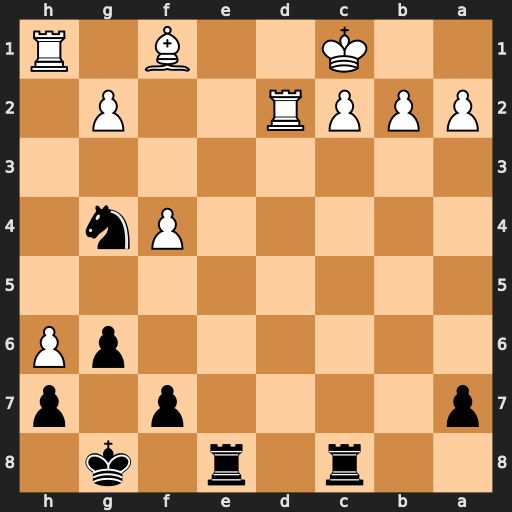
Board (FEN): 2r1r1k1/p4p1p/6pP/8/5Pn1/8/PPPR2P1/2K2B1R
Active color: b
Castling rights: -
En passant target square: -
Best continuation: Re1+ Rd1 Rxd1+ Kxd1 Nf2+